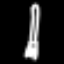
Label: fork